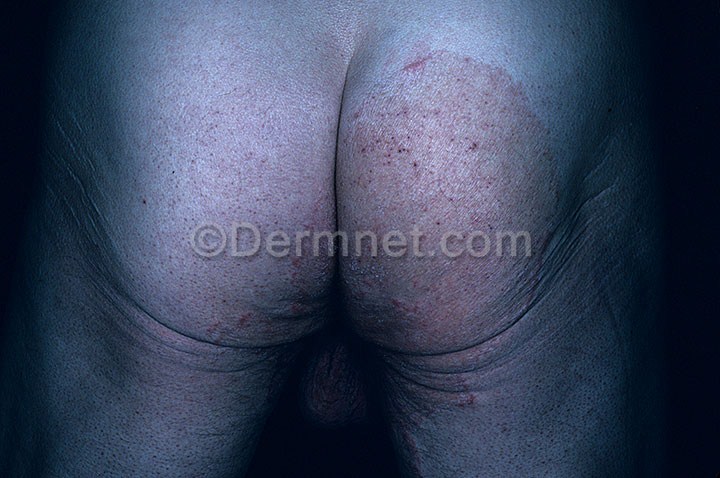
Disease: Tinea Ringworm Candidiasis and other Fungal Infections